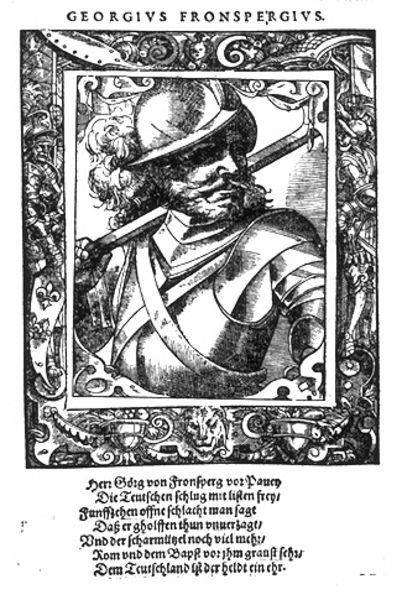
Titel: Bildnis des Georg von Frundsberg
Künstler: Tobias Stimmer
Institution: (Seriendruck)
Schlagwörter: feder, kampf, mann, weiß, nase, profil, schwarz, zeichnung, ornament, bart, schnurrbart, federn, rahmen, vollbart, bildnis, portrait, porträt, schulter, ranken, deutschland, spanien, schrift, kaiser, dekor, deutsch, buch, druck, radierung, stich, schwarzweiß, schwert, text, soldat, waffe, helm, ritter, rüstung, buchdruck, wappen, harnisch, voluten, hel, gewehr, gedicht, löwe, helmbusch, emblem, kupferstich, verzierungen, georg, latein, muskete, georgius, tite, conquestador, georg von frundsberg, rüstung bärtiger, bewaffneter, georg fronsberg, teutsche, teutschland, fronspergius, nasefederschmuck